Question: This is the situation
'''
<div id="idDiv">
<span class="flaticon-edit23"></span>
</div>
'''
to change the css of the span i have to do this
'''
#idDiv > span::before{
position: relative;
font-size: 26px;
line-height: 60px;
margin-left: 13px;
color: white;
}
'''
if i click on , I have to change the icon of the span, and also change some parameters of the css span (in this case, the font-size)
this works , and change correctly the icon
'''
$("#idDiv").find("span:first").removeClass().addClass("flaticon-floppy13");
'''
but I should change the css of the ::before selector , and i try this (and other similar combinations)
'''
$("#idDiv").find("span:first").removeClass().addClass("flaticon-floppy13").find("span:before").css({"font-size":"36px"});
'''
but it does not work properly
how can I do this ? thanks

## UPDATE
this don't work
'''
$("#idDiv").find("span:first").removeClass().addClass("flaticon-floppy13");
$("#idDiv").find("span:before").css("font-size","36px");
'''
this don't work
'''
$("#idDiv").find("span:first").removeClass().addClass("flaticon-floppy13");
$("#idDiv").find("span:before").css({"font-size":"36px"});
'''
this don't work
'''
.new_class{font-size: 36px; }
$("#idDiv").find("span:first").removeClass().addClass("flaticon-floppy13");
$("#idDiv").find("span:first").addClass("new_class");
'''
this don't work
'''
.new_class > span::before{font-size: 36px; }
$("#idDiv").find("span:first").removeClass().addClass("flaticon-floppy13");
$("#idDiv").find("span:first").addClass("new_class");
'''
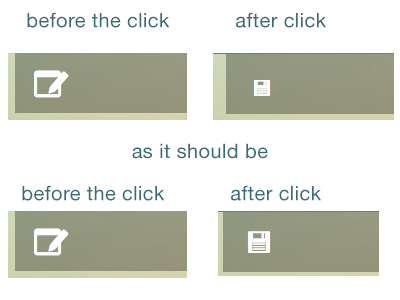
Answer: I don't think <URL> can be selected and modified as you are trying to do here.
What you can instead do is to have two different pseudo elements defined and either of them would get applied based on the span's CSS class.
e.g.
'''
#idDiv > span.flaticon-edit23::before{
position: relative;
font-size: 26px;
line-height: 60px;
margin-left: 13px;
color: white;
}
#idDiv > span.flaticon-floppy13::before{
position: relative;
font-size: 36px;
line-height: 60px;
margin-left: 13px;
color: white;
}
'''
and then, only changing the CSS class of the span
'''
$("#idDiv").find("span:first").removeClass().addClass("flaticon-floppy13");
'''
should be sufficient..